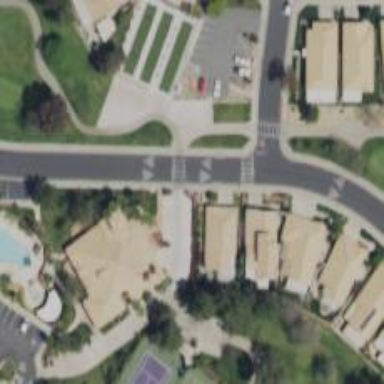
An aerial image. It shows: Service road used as golf cart path.